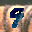
Label: 9